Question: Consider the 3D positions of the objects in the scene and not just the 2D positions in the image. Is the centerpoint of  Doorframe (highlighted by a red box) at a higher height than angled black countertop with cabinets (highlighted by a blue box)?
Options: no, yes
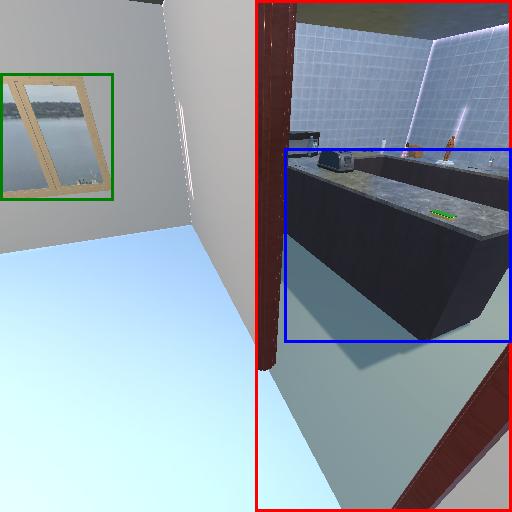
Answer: no